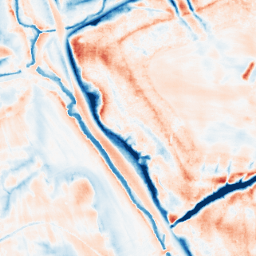
Category: edge_preserving
Decomposition family: guided
Decomposition parameters: radius: 8
eps: 0.1
Upsampling method: sinc_blackman
Upsampling parameters: scale: 8
kernel_size: 16
Upsampling scale: 8